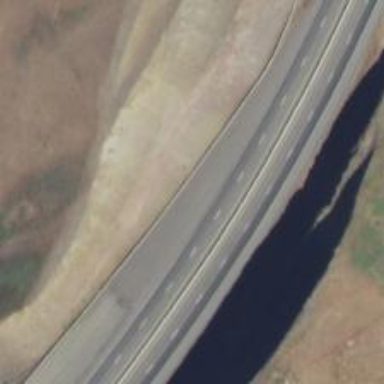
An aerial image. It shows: Asphalt escape road.